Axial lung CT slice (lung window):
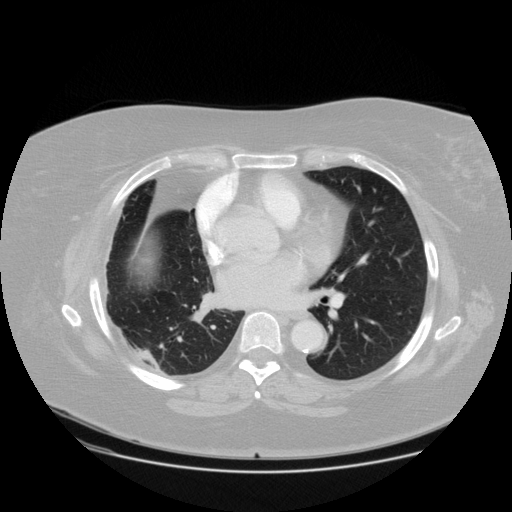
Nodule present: no